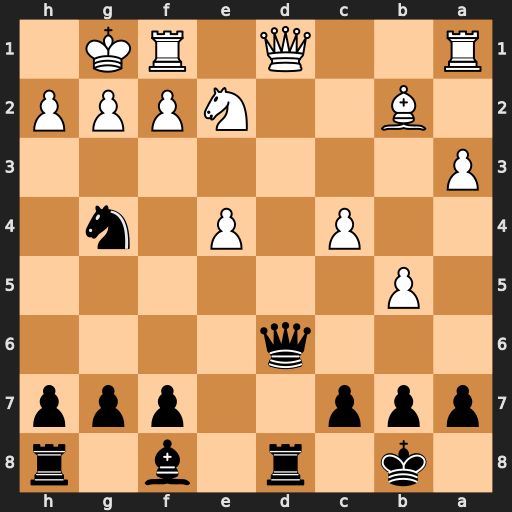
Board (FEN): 1k1r1b1r/ppp2ppp/3q4/1P6/2P1P1n1/P7/1B2NPPP/R2Q1RK1
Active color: b
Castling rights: -
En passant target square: -
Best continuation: Qxh2#